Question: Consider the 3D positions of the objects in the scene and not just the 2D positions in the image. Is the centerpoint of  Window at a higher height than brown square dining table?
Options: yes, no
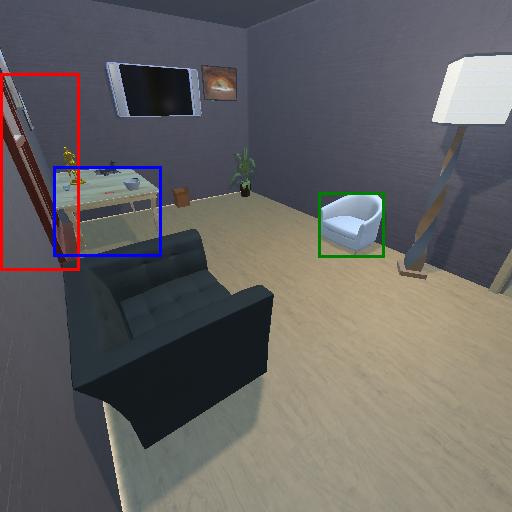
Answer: yes